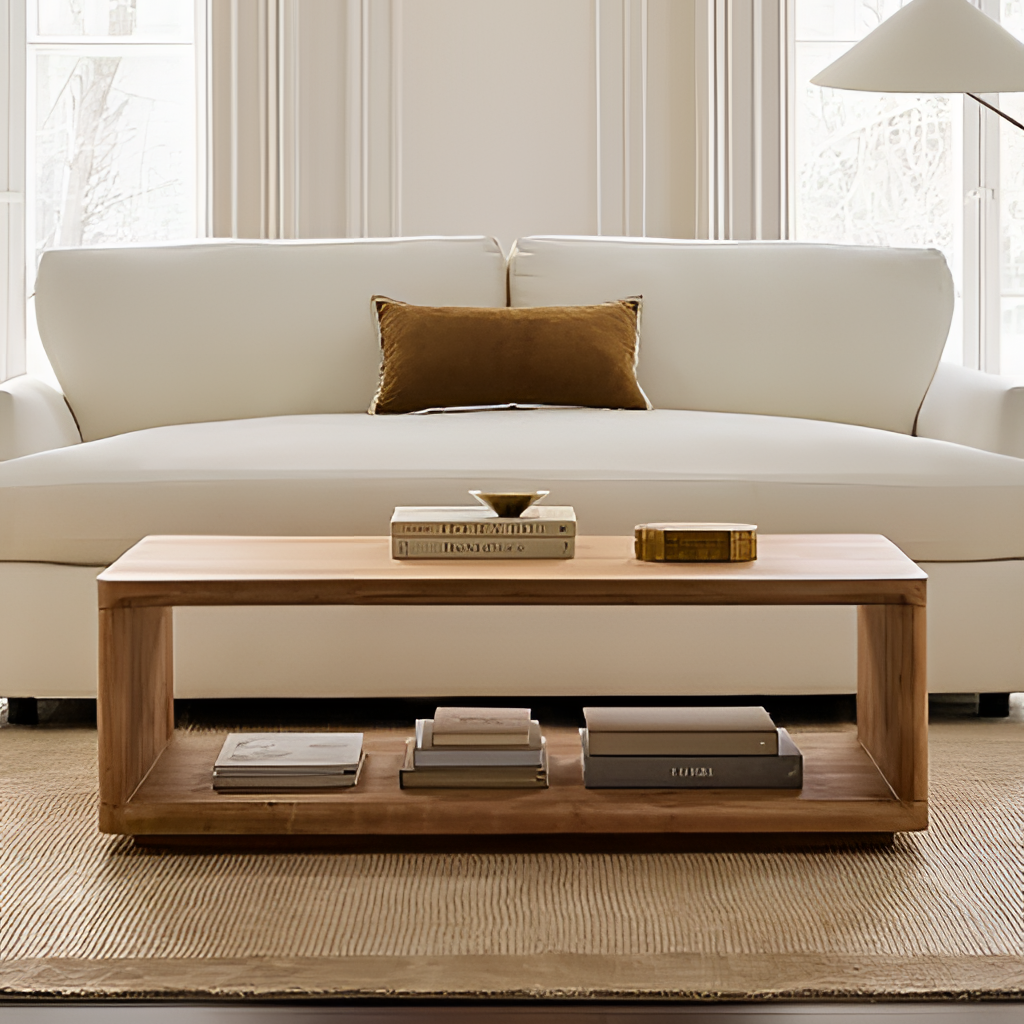
living room, beige fabric sofa, contemporary, jute flooring, with striped pattern, paint wallpaper, with solid pattern